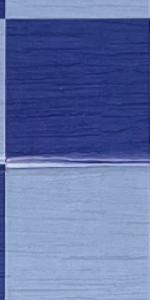
Label: Empty